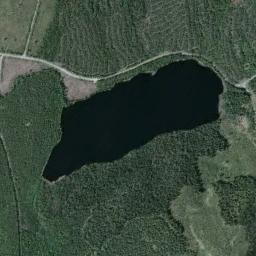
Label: lake